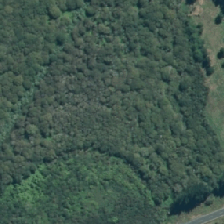
Land cover: deciduous_hardwood